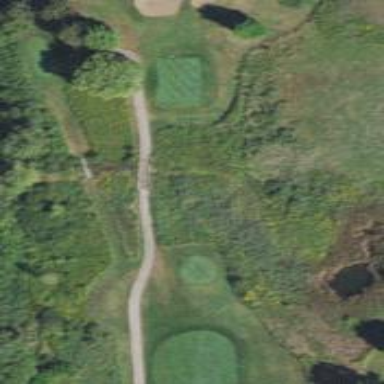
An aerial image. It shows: Service road that includes bridge over golf cart path.